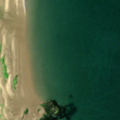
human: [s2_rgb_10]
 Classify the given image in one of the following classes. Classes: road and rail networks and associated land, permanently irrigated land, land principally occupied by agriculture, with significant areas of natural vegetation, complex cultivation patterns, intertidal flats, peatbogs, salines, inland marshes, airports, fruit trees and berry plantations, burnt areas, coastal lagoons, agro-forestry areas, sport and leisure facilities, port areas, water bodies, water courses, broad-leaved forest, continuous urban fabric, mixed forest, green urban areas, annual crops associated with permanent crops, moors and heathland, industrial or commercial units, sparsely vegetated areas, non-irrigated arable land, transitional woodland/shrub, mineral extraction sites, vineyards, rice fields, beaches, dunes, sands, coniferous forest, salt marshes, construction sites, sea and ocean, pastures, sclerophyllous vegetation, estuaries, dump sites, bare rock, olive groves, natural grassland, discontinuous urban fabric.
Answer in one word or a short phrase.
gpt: intertidal flats, sea and ocean